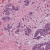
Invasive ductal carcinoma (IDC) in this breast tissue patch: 1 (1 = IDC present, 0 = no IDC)